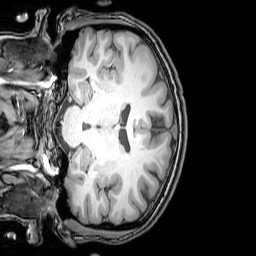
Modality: T1w
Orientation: coronal
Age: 24
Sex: female
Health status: healthy
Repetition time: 0.081 s
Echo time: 0.037 s